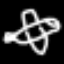
Label: airplane